Question: I'm on Windows7, I've installed Compass and configured it correctly in my project folder.
I'm new to Scss and Compass but when I launch 'compass watch' from CMD my style.scss gets automatically compiled and everything seems fine.
[ver. compass 1.0.1 // sass 3.4.3].
But when I open my style.scss from phpstorm '@import "compass"' comes up with an error 'cannot resolve import into sass/scss';
opening up phpstorm's compass support it looks like the default options are correct:
'''
compass executable file: C:\Ruby200-64in\compass
config path: is pointing to local server and is correct
'''
this is my watcher setting:

I've tried changing it but I can't get compass support to work....
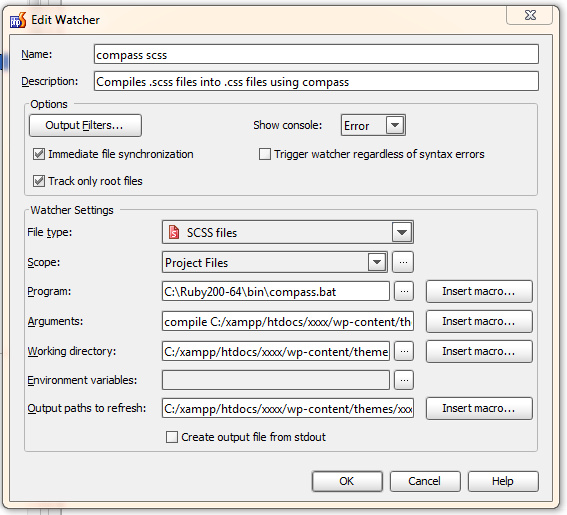
Answer: Eventually the only way I found to get it working is creating a Symlink between my sass folder and
my compass executable;
I found an <URL> on this that helped me...
---
in detail:
1.Open Cmd (as admin) and change dir to your sass folder in your project .
2.From your sass-folder create a symlink with 'mklink /d compass C:\Ruby200-64\lib
uby\gems.0.0\gems\compass-1.0.1in\compass' .
Now phpstorm works fine (with default filewatchers)_